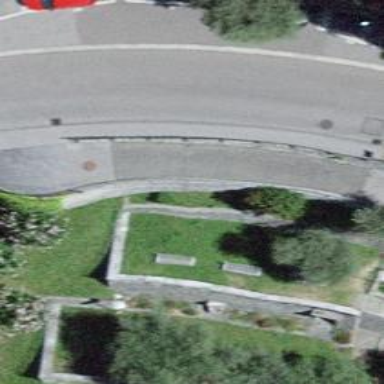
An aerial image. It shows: Retaining wall.